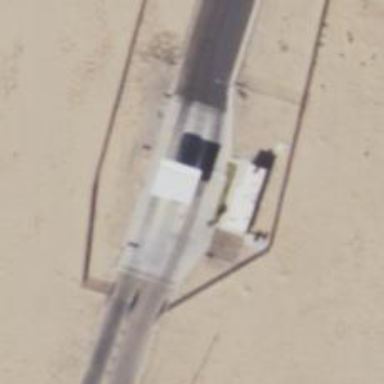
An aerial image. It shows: Border control barrier.